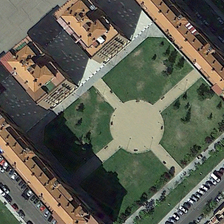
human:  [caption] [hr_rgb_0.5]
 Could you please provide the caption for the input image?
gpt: seven buildings are around a square with meadows and some sparse trees .

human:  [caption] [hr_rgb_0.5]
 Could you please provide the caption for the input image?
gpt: seven buildings are around a square with meadows and some sparse trees .

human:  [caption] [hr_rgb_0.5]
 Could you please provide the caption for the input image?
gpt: there's a big wheel and a lot of cars in the middle lawn .

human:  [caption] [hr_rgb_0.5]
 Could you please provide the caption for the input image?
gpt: four buildings lined with orange trees marshalling .

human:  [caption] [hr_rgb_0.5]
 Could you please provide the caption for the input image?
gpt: four buildings lined with orange trees marshalling .